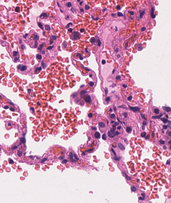
Tumor epithelial tissue: no
Tumor-associated stroma tissue: no
Normal tissue: yes